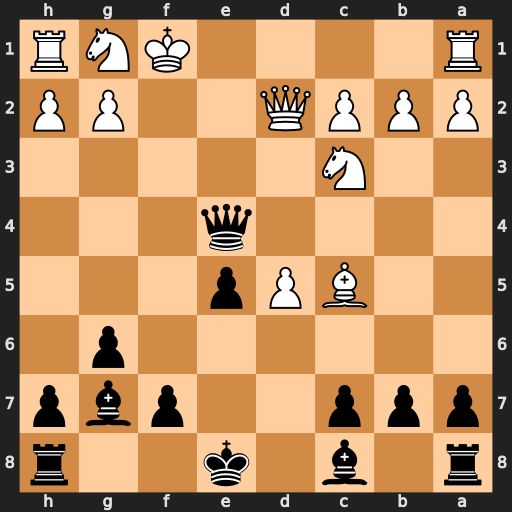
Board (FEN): r1b1k2r/ppp2pbp/6p1/2BPp3/4q3/2N5/PPPQ2PP/R4KNR
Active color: b
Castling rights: kq
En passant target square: -
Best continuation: Qc4+ Qe2 Qxc5 Qb5+ Qxb5+